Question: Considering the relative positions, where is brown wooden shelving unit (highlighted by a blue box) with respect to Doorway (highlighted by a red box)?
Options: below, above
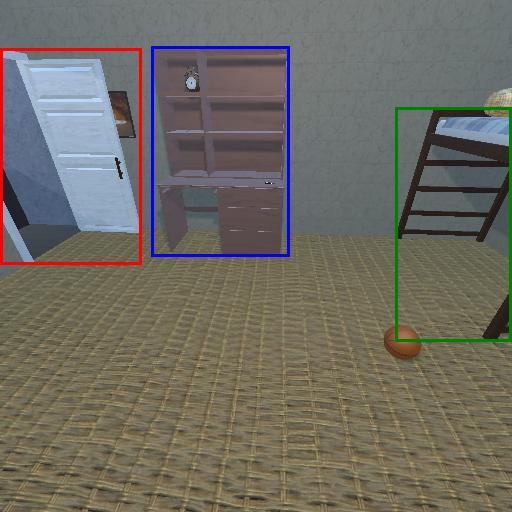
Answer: below